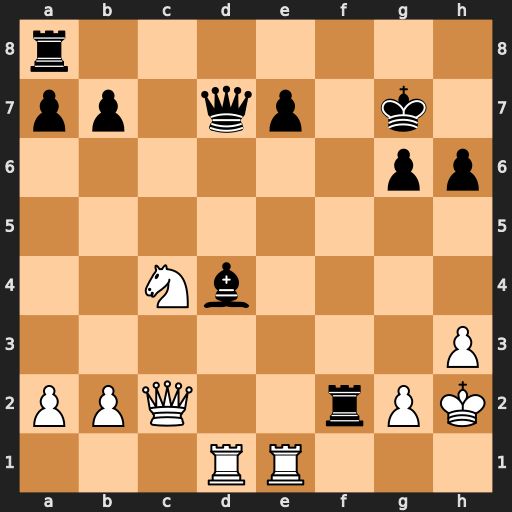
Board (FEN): r7/pp1qp1k1/6pp/8/2Nb4/7P/PPQ2rPK/3RR3
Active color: w
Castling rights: -
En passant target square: -
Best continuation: Qxf2 Bxf2 Rxd7 Bxe1 Rxe7+ Kf6 Rxe1